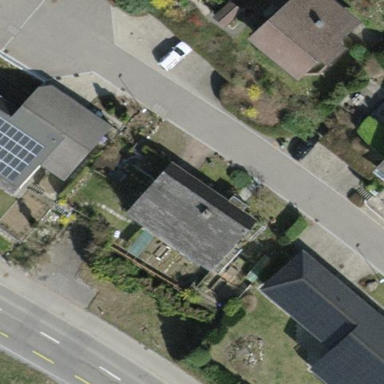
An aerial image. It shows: Detached building.